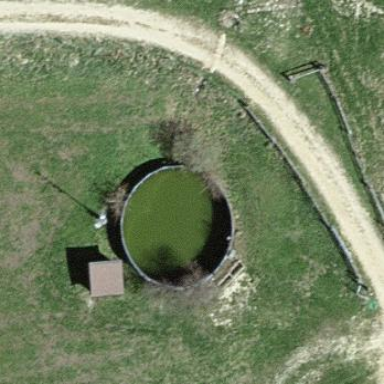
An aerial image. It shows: Slurry tank building.